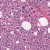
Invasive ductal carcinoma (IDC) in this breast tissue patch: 1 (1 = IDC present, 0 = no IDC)